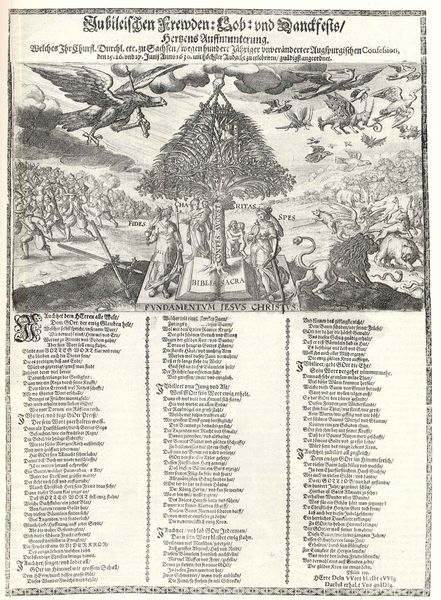
Titel: Jubileischen Frewden: Lob: vnd Danckfests
Institution: (Seriendruck)
Schlagwörter: adler, baum, blätter, gott, gruppe, himmel, laub, mann, vogel, weiß, wolken, landschaft, menschen, frau, grau, schwarz, tiere, wolke, bibel, mensch, bild, natur, vögel, kirche, drei, personen, fliegen, schrift, fels, grafik, graphik, spalten, figuren, papst, soldaten, symmetrie, palme, adam, eva, paradies, buch, druck, stich, seite, illustration, schwarzweiß, schwert, schwerter, text, zeitung, erkenntnis, überschrift, schlange, armee, buchseite, christus, jesus, lanschaft, wesen, zentral, eden, löwe, dürer, glauben, bär, adam und eva, ungeheuer, drachen, flugblatt, drache, schlachtfeld, fundament, paradis, wörter, zirkel, storch, tire, flugschrift, textspalten, majuskel, teire, seriendruck, sätze, vita, grfik, störche, fremden, baum des lebens, blattillustration, palten, adam e, garten der lüste, dankfest, alder